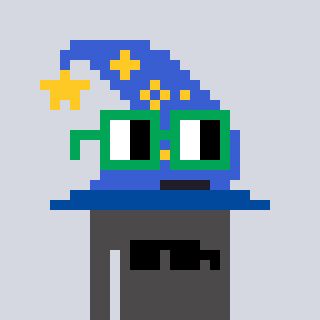
a pixel art character with square green glasses, a wizard hat-shaped head and a grayscale-colored body on a cool background